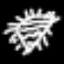
Label: diamond